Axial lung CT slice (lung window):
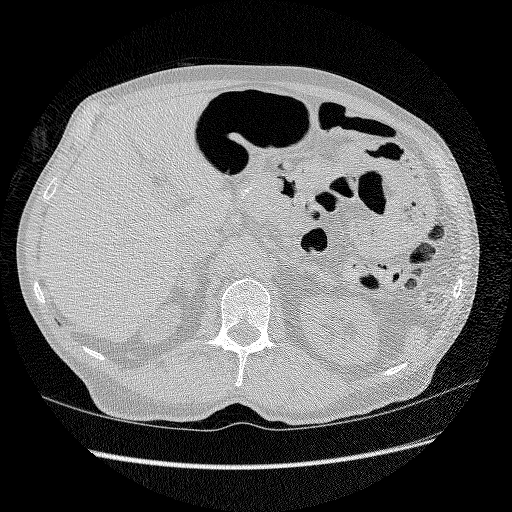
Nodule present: no